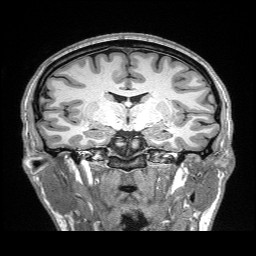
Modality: T1w
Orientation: sagittal